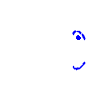
Particle: electron